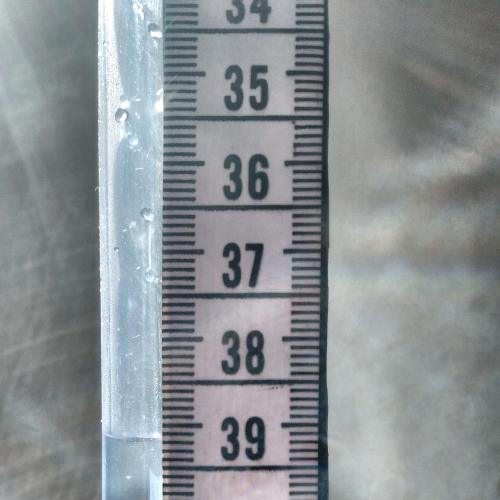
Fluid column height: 39.2 cm